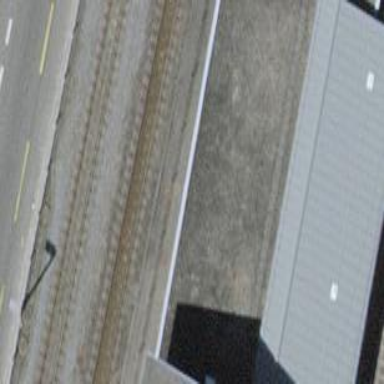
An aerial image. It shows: View of roof of building.